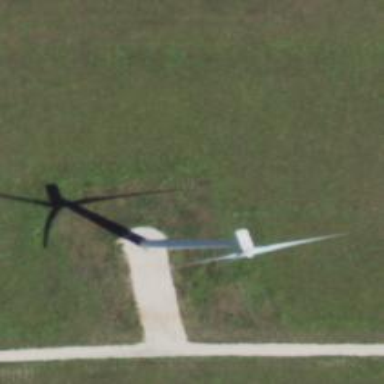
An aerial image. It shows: Wind generator in the form of horizontal axis wind turbine.